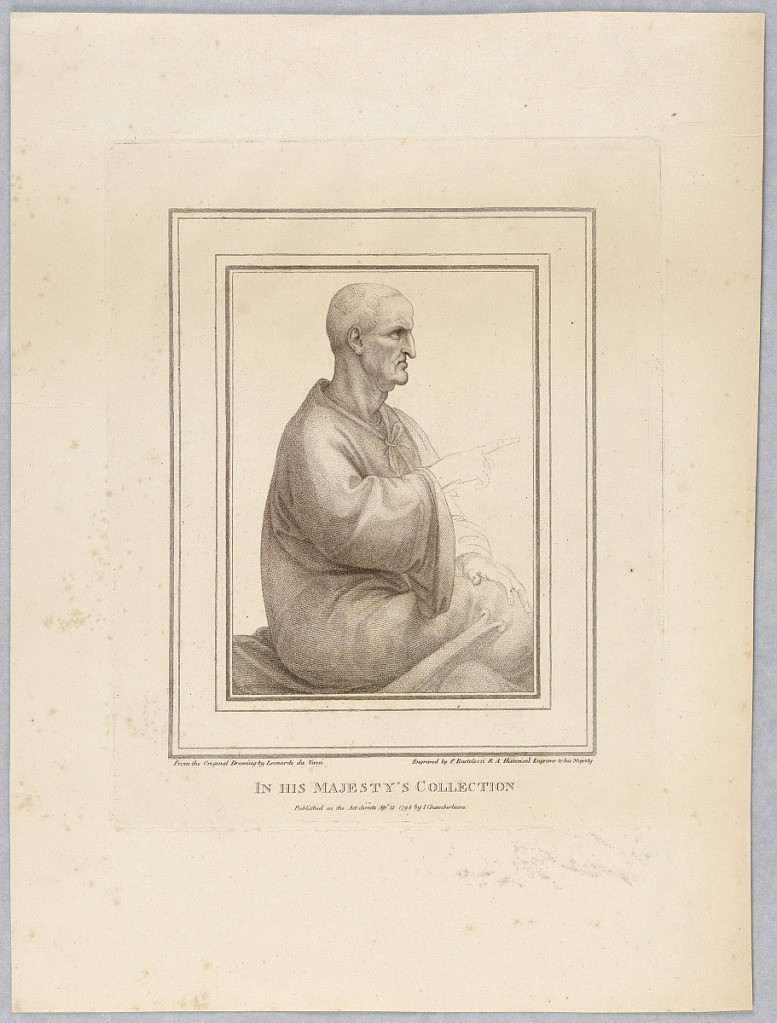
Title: Three-Quarter Figure
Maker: Francesco Bartolozzi, Italian, active England, 1727–1815
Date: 1796
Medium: Stipple engraving in brown ink on white paper
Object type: Print
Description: The man sits with a simple robe about him, his legs crossed, facing the right. His right hand, pointing, and his left hand, on his knee, are dotted in.